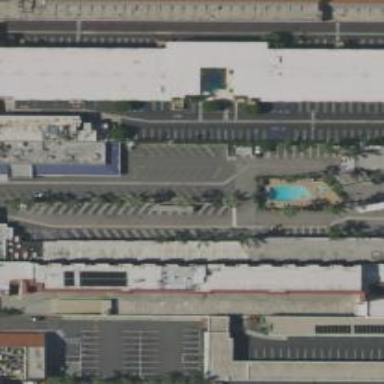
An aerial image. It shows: Hotel building.